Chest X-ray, AP view. Patient: 78 years old, sex M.
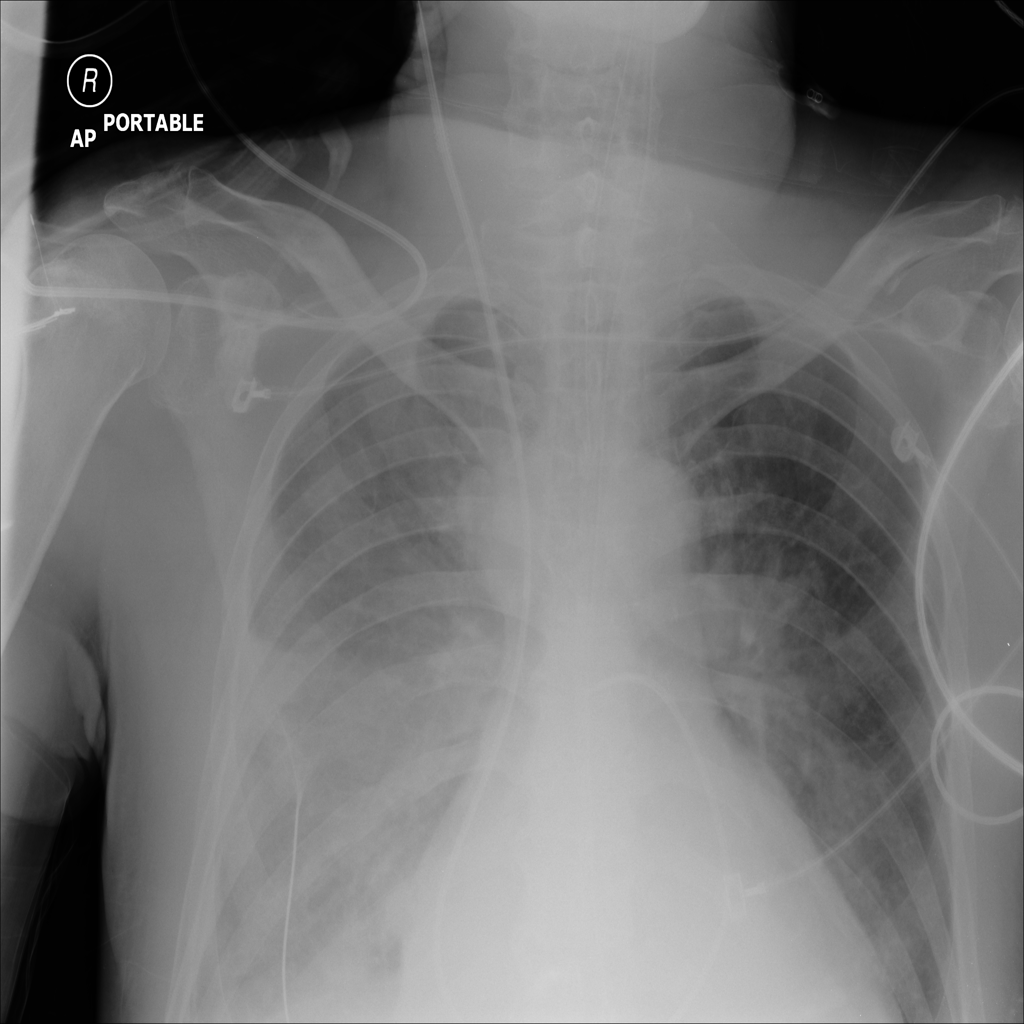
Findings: Effusion